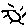
Label: sun